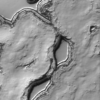
Label: not_dusty